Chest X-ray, PA view. Patient: 70 years old, sex F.
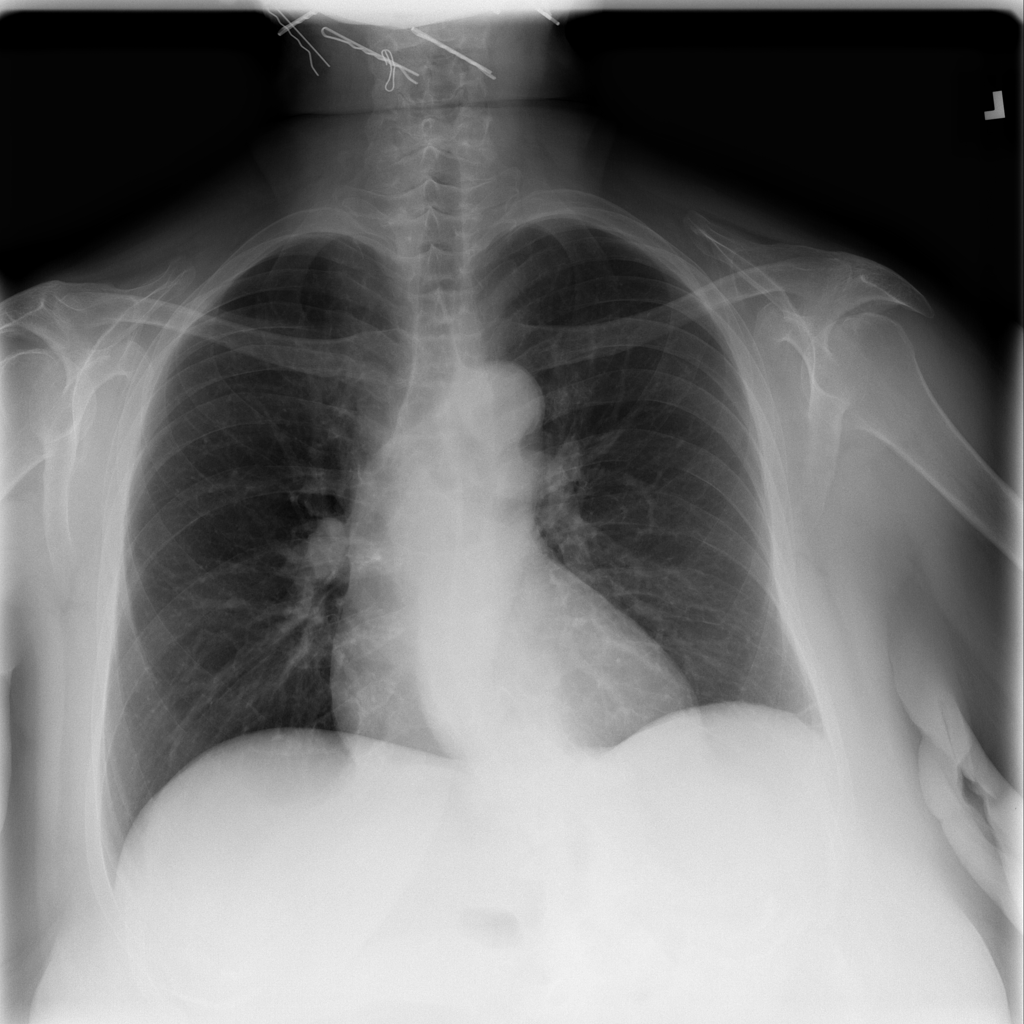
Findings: Infiltration